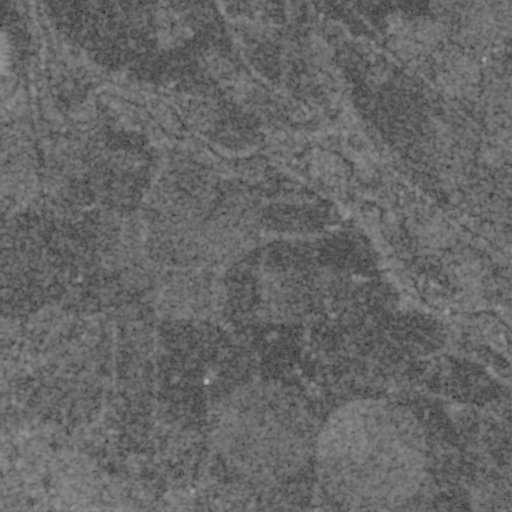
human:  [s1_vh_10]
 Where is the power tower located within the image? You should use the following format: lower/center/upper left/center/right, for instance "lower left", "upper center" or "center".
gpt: The power tower is located in the left of the image.
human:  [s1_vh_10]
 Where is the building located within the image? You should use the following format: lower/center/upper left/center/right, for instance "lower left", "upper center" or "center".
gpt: The building is located in the lower left of the image.
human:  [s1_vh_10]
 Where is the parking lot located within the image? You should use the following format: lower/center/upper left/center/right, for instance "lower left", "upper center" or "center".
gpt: There is no parking lot in the image.

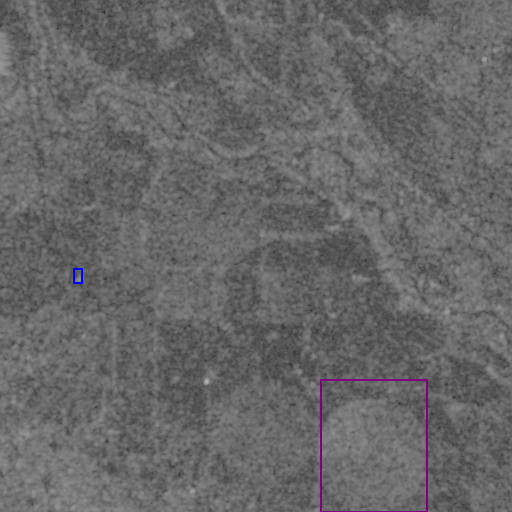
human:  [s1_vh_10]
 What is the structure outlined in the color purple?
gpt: The structure outlined in purple is a crop field.
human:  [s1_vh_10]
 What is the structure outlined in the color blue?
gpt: The structure outlined in blue is a building.
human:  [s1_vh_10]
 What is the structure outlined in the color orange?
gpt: There is no orange outline.